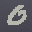
Label: 0